Question: In iTunes, you can see the charge status of the iPhone currently connected:

This updates as the phone charges, and even shows when the phone is done charging.
Is there a way I can discover the charge status programmatically from the Mac? Any programming language or API is fine.
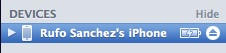
Answer: As far as I know, the way to communicate with the iPhone over USB/Bluetooth is by signing up to the "Made for iPhone" program:
<URL>
Unfortunately the documentation seems to be closed to registered members so I can't find out if the API for this is public or private. You could contact Apple to check before applying.
UPDATE : As mentioned, this might not work for Mac/PC <-> iPhone communication over USB. There are several apps that do things with the phone over USB (although usually for reading/writing files). I'd start by looking at the source code of those:
<URL>
This should put you at least in a position where you have a connection to the device and are able to send/receive commands. Everyone who's ever done this sort of thing has had to spend time reverse engineering the thing :) The jailbreak community might be able to provide some insight too, although having to actually jailbreak the device is probably unacceptable.